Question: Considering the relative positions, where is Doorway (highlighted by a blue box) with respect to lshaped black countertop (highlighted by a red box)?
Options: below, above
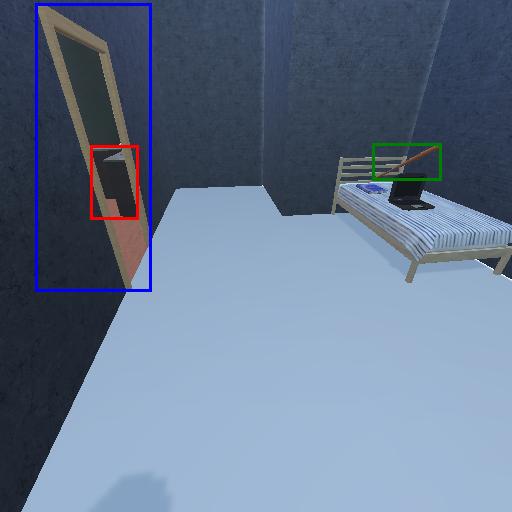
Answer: below